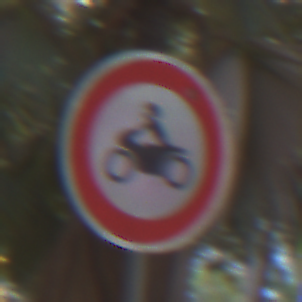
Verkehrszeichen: VerbotKraftraeder
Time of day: MorningAfternoon
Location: Outdoor (Suburban)
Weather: PartlyCloudy
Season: NotSpecified
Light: Natural